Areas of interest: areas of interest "Park Square"
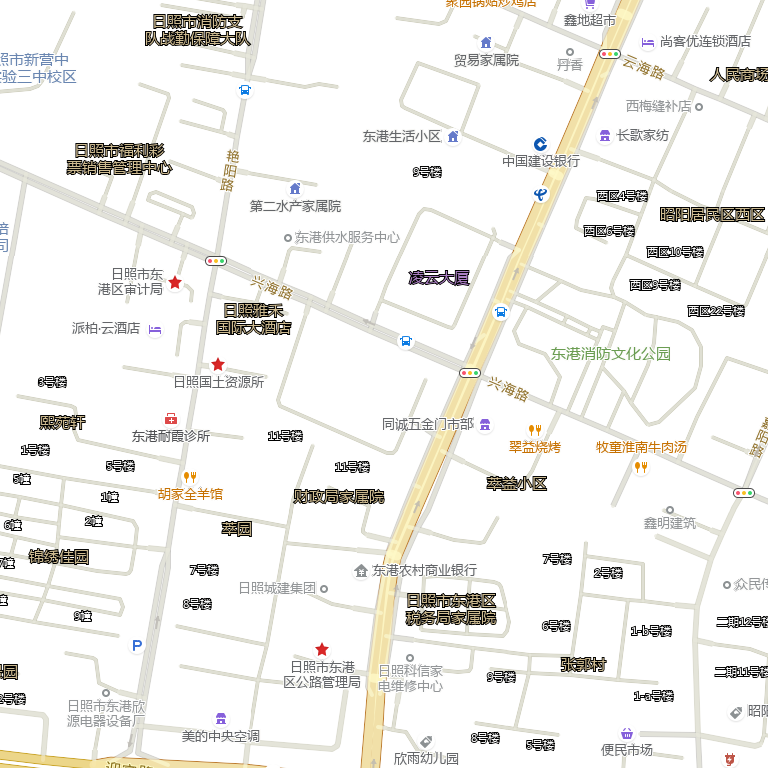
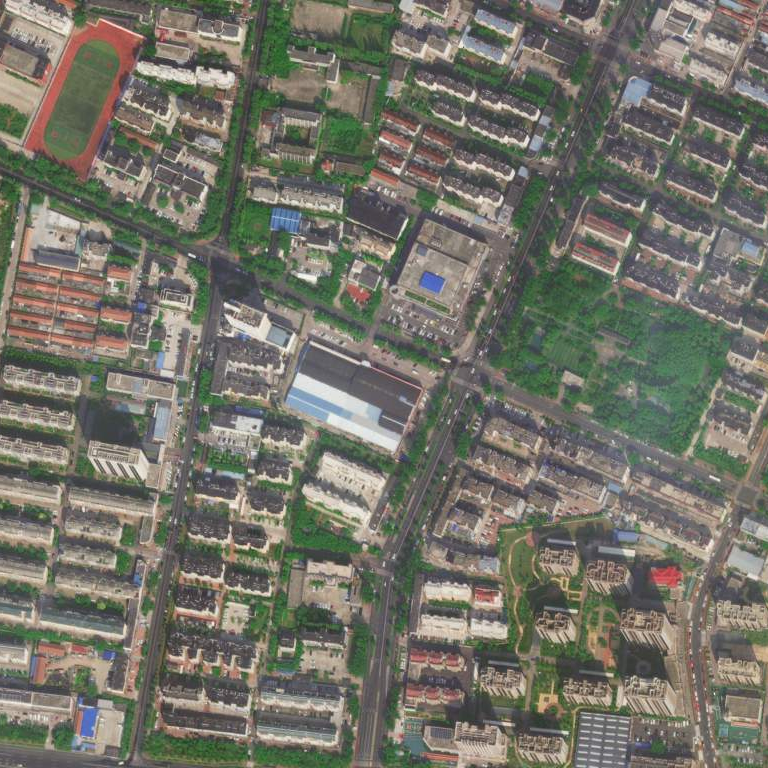